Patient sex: M
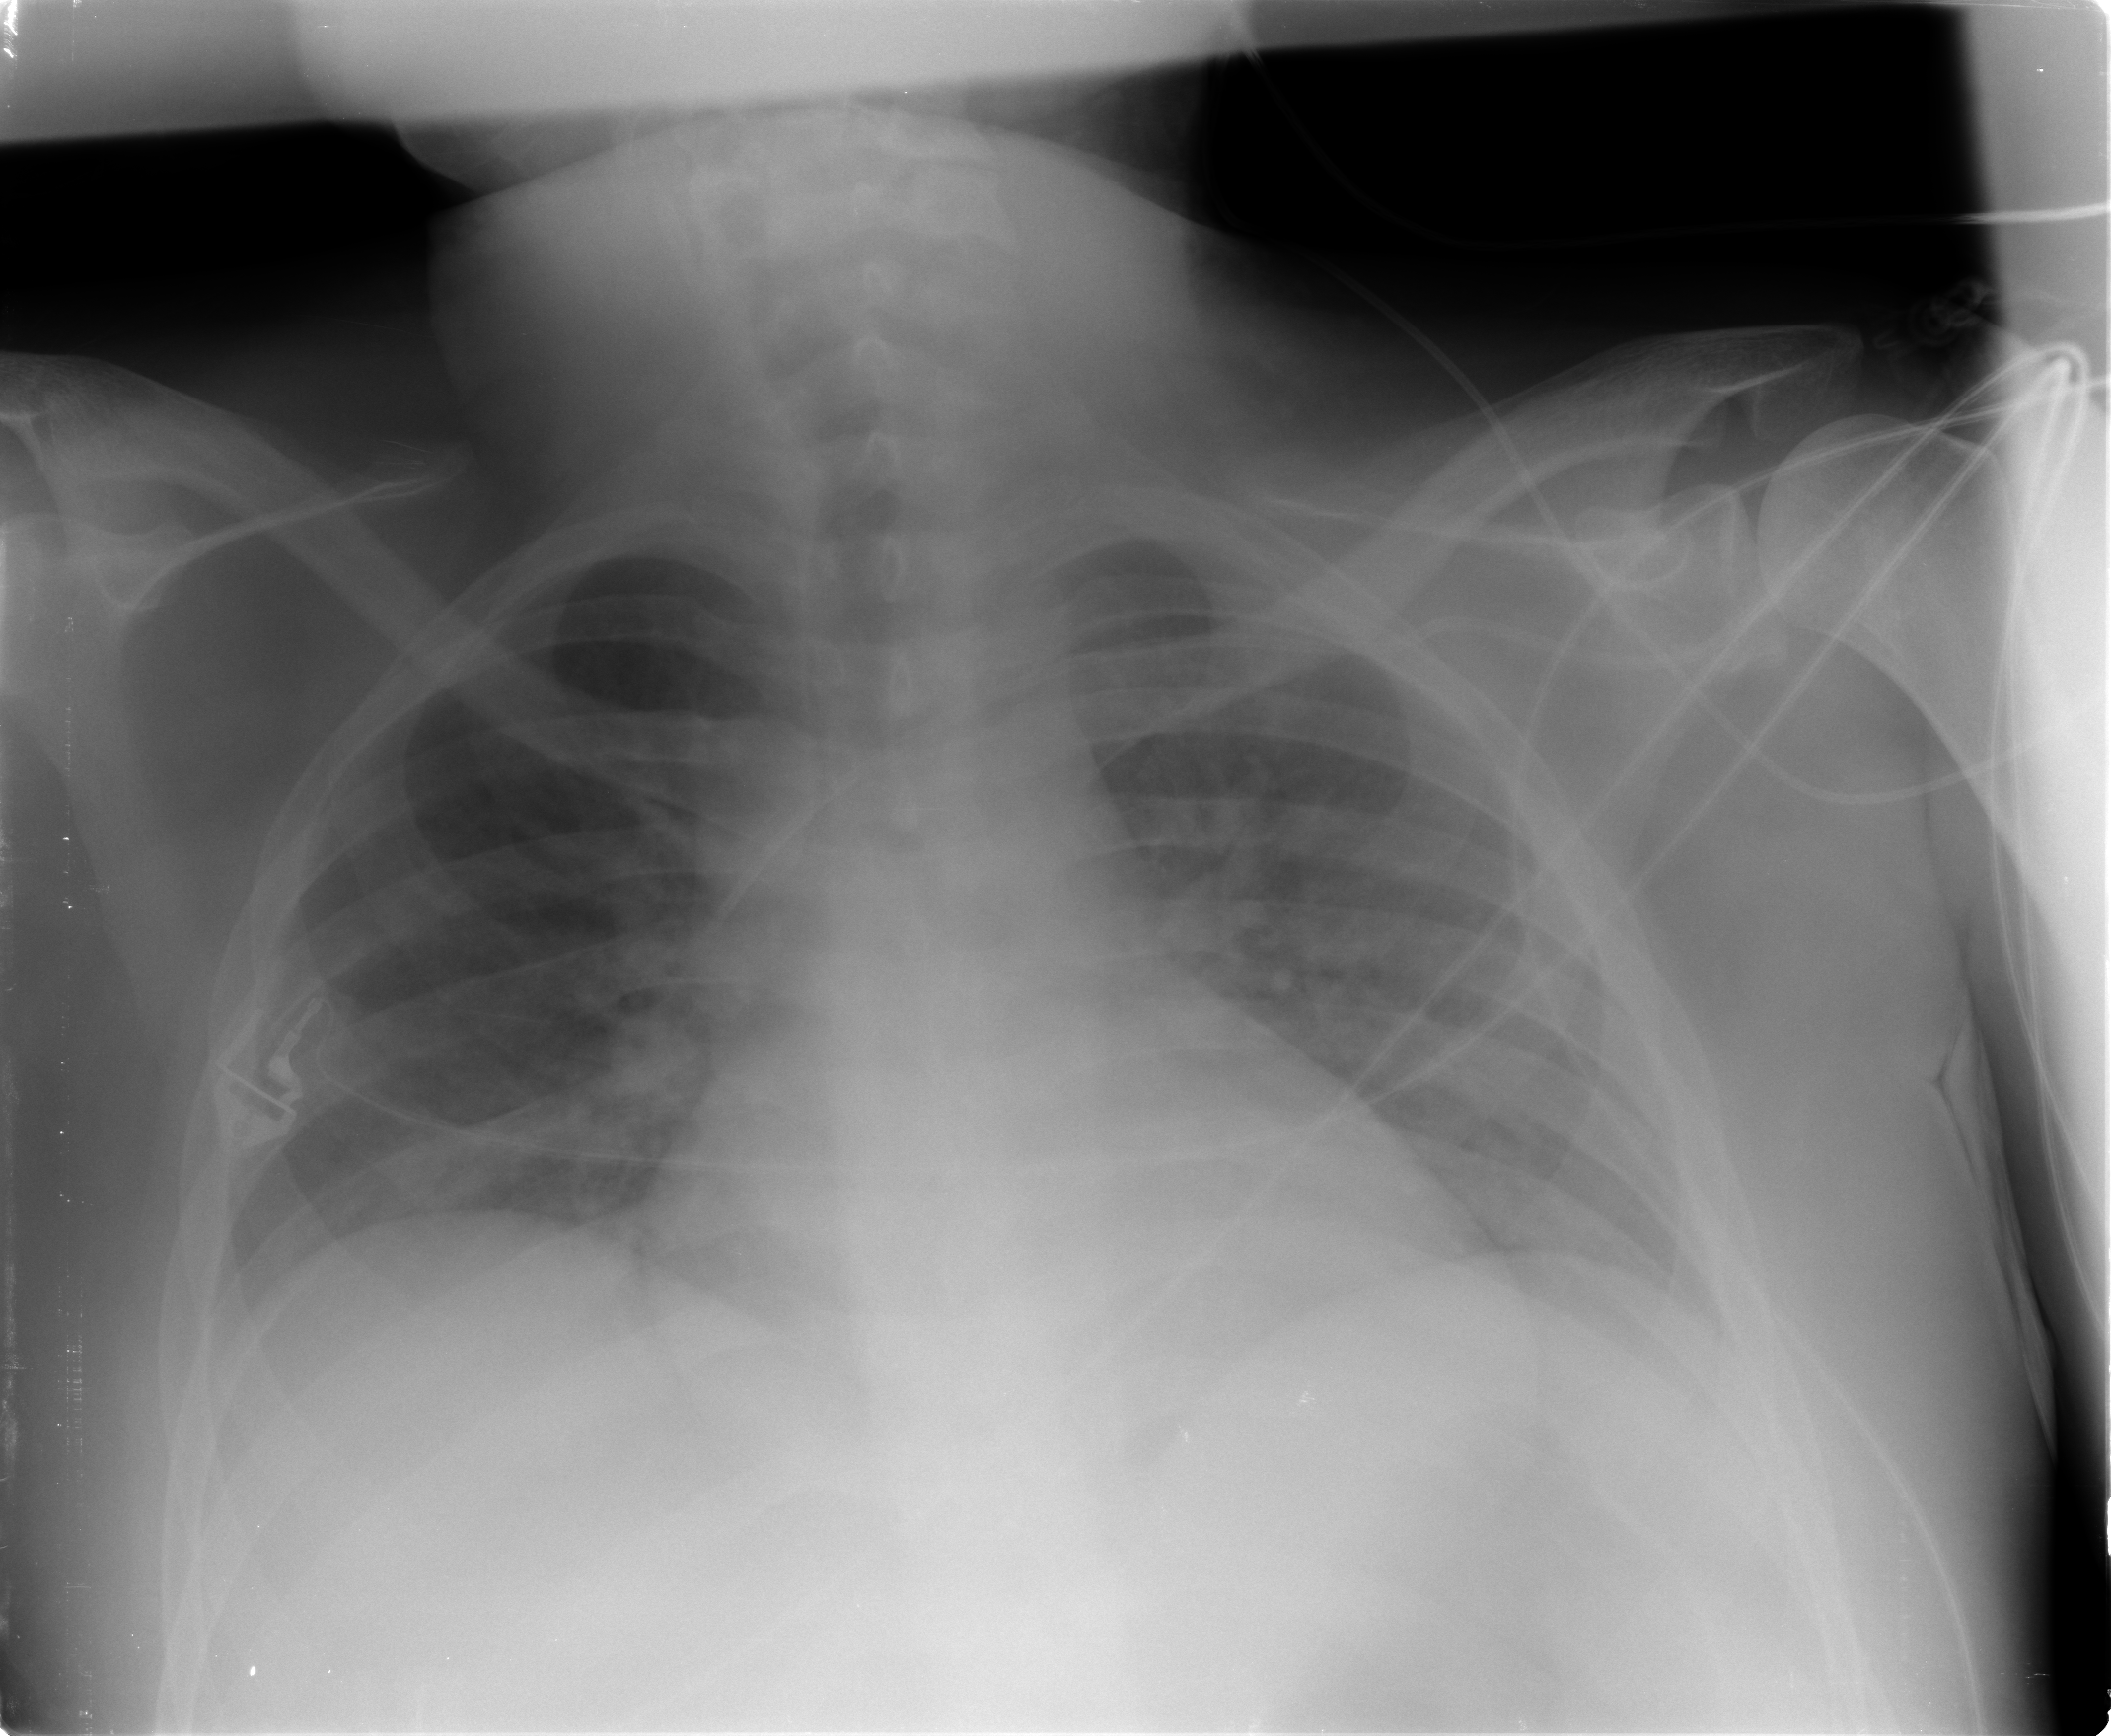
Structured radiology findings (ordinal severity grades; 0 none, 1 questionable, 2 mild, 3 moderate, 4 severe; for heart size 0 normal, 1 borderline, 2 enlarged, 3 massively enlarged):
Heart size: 2
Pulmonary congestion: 1
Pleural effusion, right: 0
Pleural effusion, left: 2
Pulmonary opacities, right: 0
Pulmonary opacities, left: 0
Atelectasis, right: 0
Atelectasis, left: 0